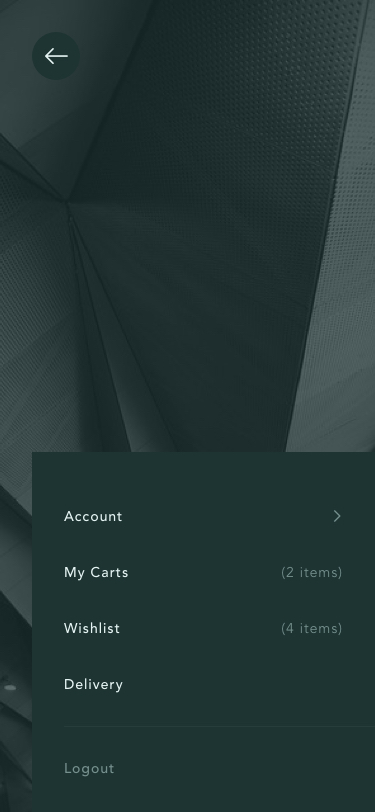
Text in this UI design:
Account
My Carts
(2 items)
(4 items)
Wishlist
Delivery
Logout